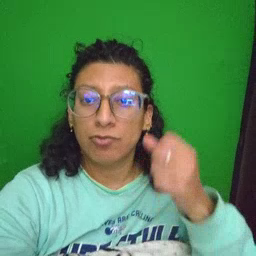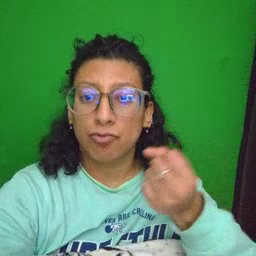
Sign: drawer